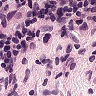
Metastatic tissue present: yes